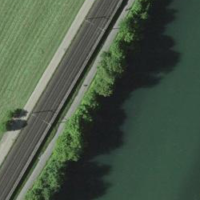
EUNIS habitat code: 15
Species observed at this site:
Clematis vitalba